Question: I have a series of CSVs that I'm importing using 'read_csv'
Each csv has a structure like:
'''
lig1,-6.3
lig2,-6.5
'''
By reading in all the files, and associating each import to a key, I've been trying:
'''
df = []
for conf in FOLDER:
df.append(pd.read_csv(conf+'/summary.csv', names=['ligand', self.__getDirNameFromPath(conf)]))
print pd.concat(df)
'''
I get this:

I would like to basically remove the NaNs, there should be two rows in this case (excluding headers). Also, having the ligand column as the index would be good too.
Thanks in advance
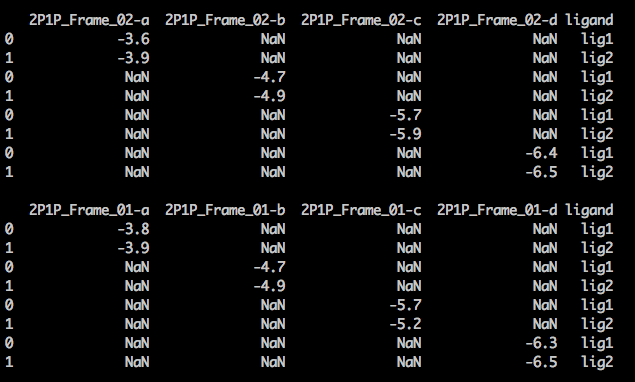
Answer: I think you want 'concat(df, axis=1)'.